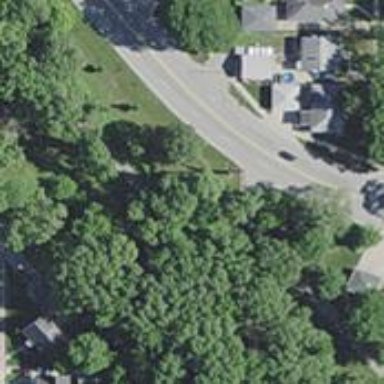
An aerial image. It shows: Alley classified as service road.